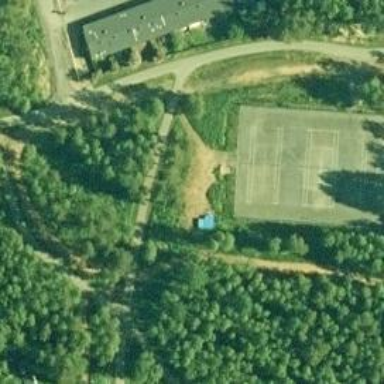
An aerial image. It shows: Recreational area designated as pitch for tennis and ice skating.